Interaction volume radius: 5 \u00c5
Interaction volume height: 20 \u00c5
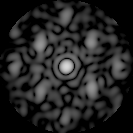
Disorder parameter: 0.4816